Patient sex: F
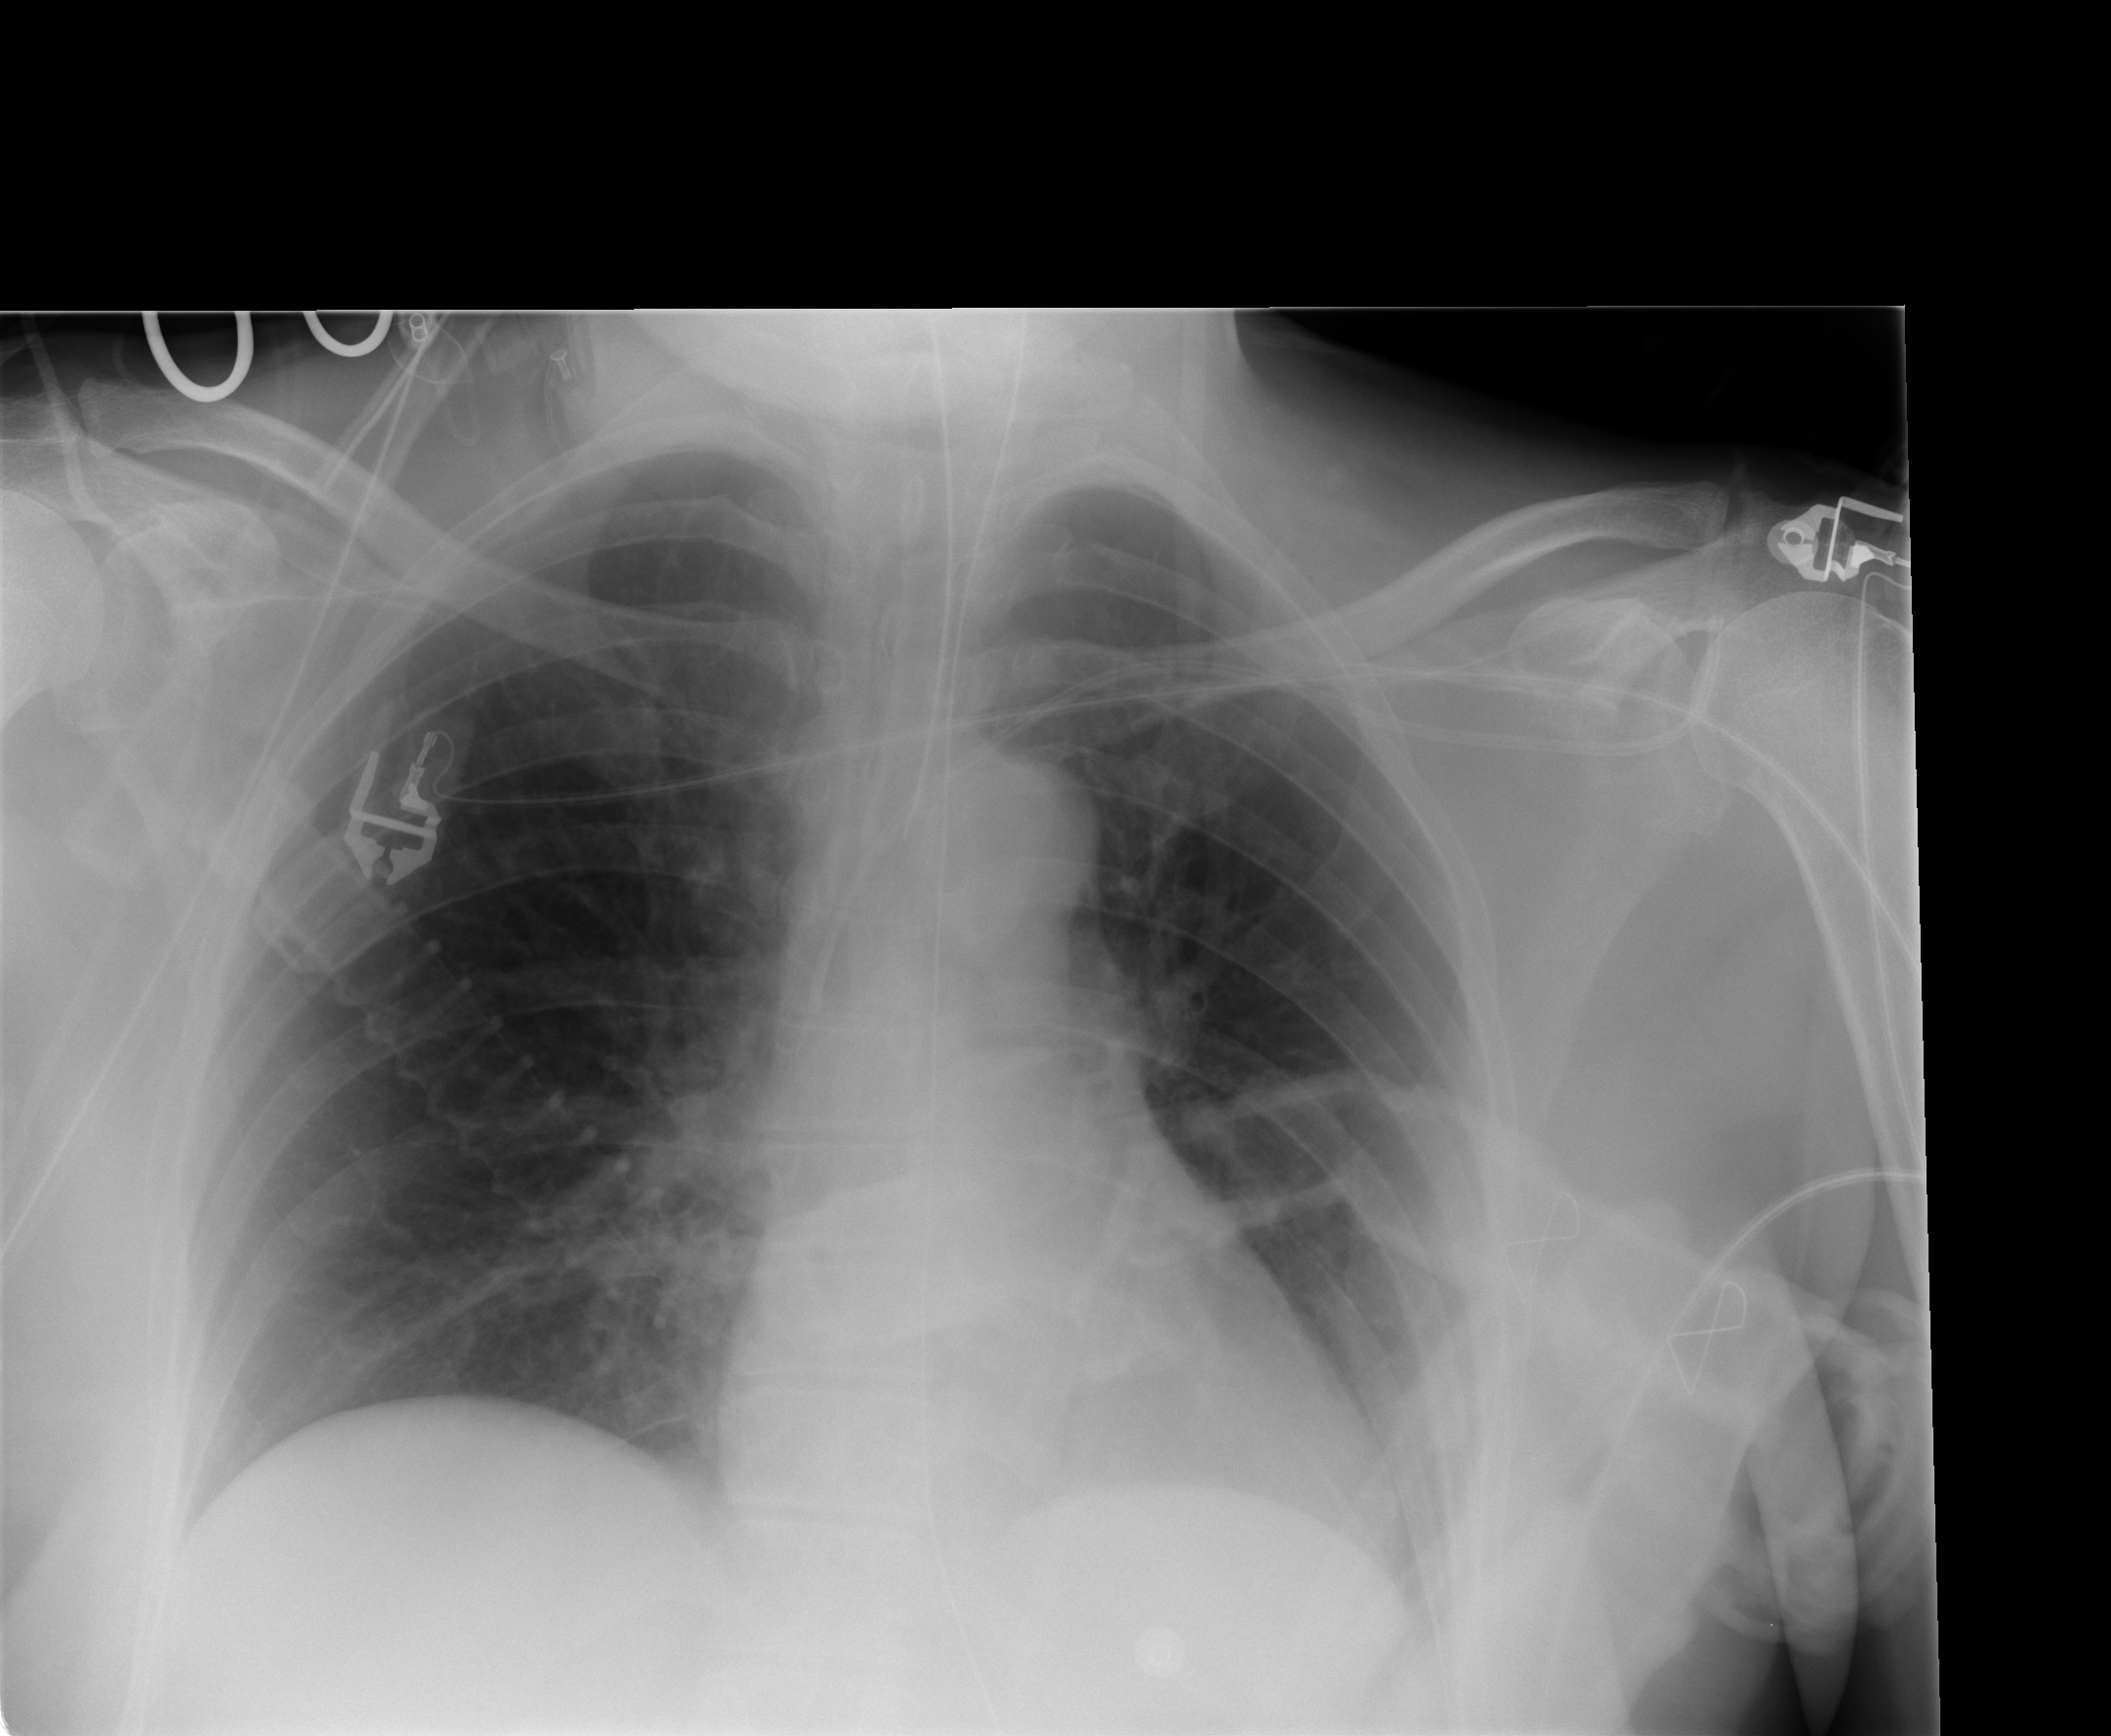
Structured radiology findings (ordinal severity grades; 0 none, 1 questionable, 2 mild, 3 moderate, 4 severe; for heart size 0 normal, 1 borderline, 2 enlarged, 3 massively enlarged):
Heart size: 0
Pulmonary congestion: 0
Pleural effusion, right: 0
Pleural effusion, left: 1
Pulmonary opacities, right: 0
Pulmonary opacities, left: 0
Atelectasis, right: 0
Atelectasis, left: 2